Question: 1. I have a java class:
'''
public Task {
private int id;
private Company sender;
private Company receiver;
//Getter and Setter
...
}
'''
As you can see, I have 2 other custom classes in the task class. And a company has for example Adress and Directory (see screenshot below).
1. Now I have a form page with 2 sections (sender & receiver) representing a company. I don't want to make 2 seperate markups and java code for those 2 sections. Any way to avoid this duplication?

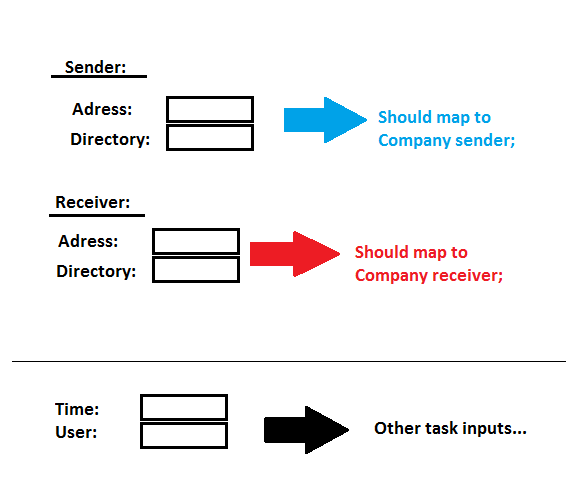
Answer: You could create a 'CompanyPanel' which takes a 'IModel<Company>'. You could use a PropertyModel on your task class to get one. 'PropertyModel sender = new PropertyModel(myTask, "sender")'. The panel then can have two TextFields for which you can use a CompoundPropertyModel on the IModel that is passed.
Reuse this panel twice on your form.
On the CompanyPanel
'''
public class CompanyPanel extends Panel
{
public CompanyPanel(String id, IModel<Company> model)
{
super(id, new CompoundPropertyModel(model));
add( new TextField("address"));
add( new TextField("directory"));
}
}
'''
Lookup the CompoundPropertyModel in the docs. It is really useful.